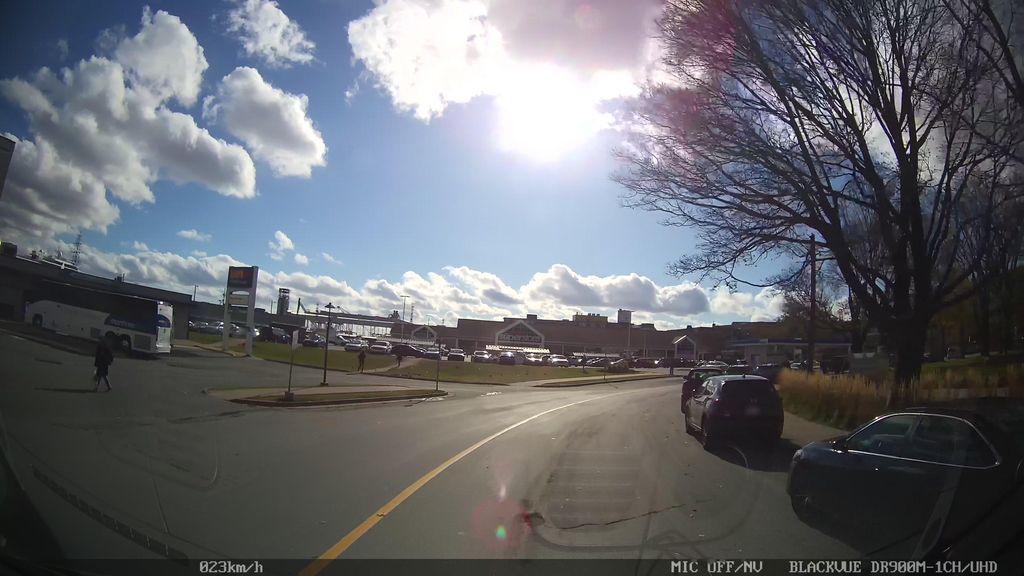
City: halifax